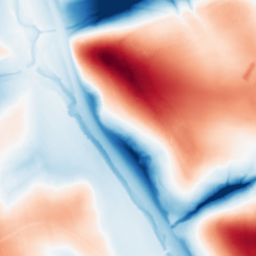
Category: classical
Decomposition family: gaussian_anisotropic
Decomposition parameters: sigma_x: 20
sigma_y: 50
Upsampling method: linear_exact
Upsampling parameters: scale: 2
Upsampling scale: 2